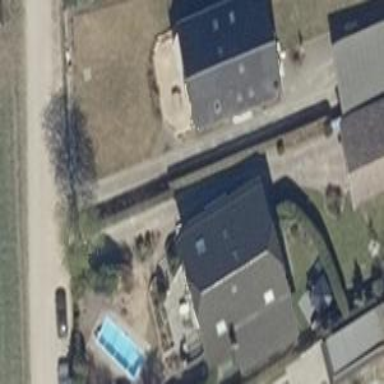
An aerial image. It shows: House with half-hipped roof shape.